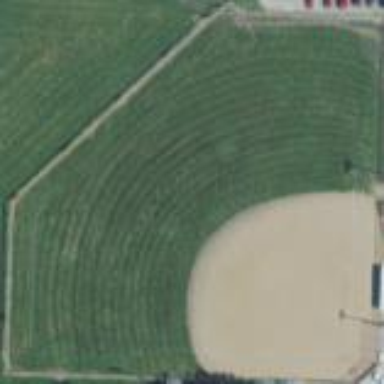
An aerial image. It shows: Baseball pitch on the ground.